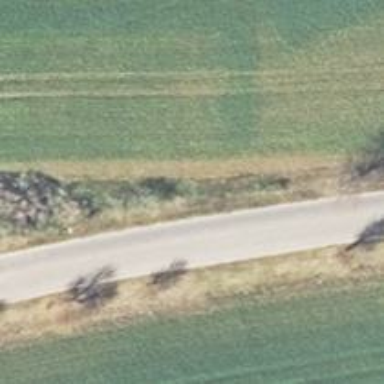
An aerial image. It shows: Unclassified road with asphalt surface.